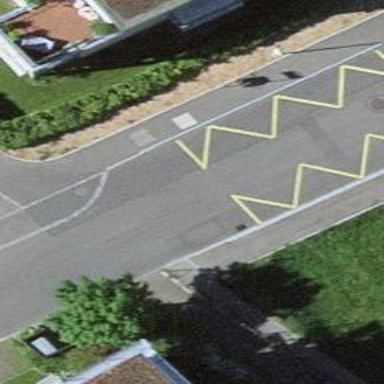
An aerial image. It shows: Public transport stop position.